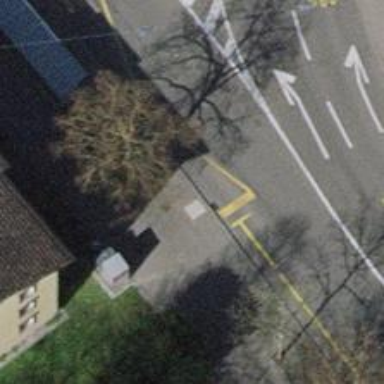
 serving as platform for public transportation."